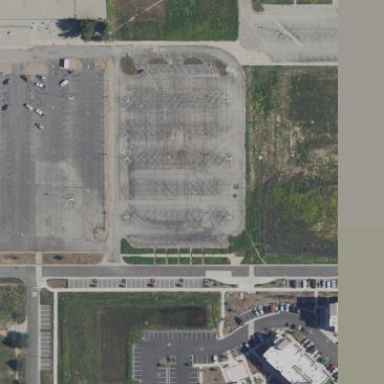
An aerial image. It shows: Paved parking area.